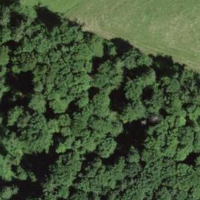
EUNIS habitat code: 41
Species observed at this site:
Polytrichum formosum